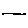
Label: line